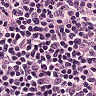
Metastatic tissue present: no